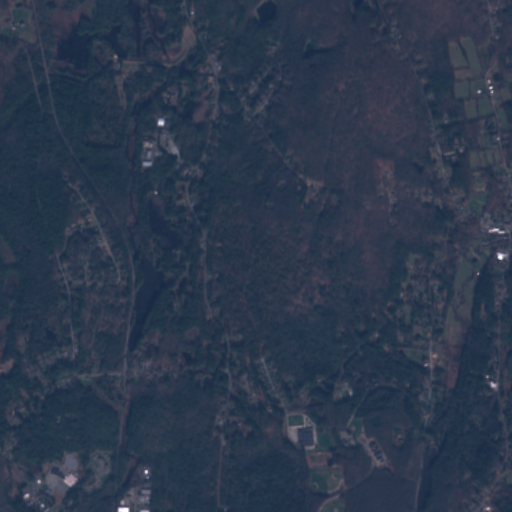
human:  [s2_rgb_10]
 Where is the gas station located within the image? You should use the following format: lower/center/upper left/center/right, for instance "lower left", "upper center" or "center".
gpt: The gas station is located in the lower left of the image.
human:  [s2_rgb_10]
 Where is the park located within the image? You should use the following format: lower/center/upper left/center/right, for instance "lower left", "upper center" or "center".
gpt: The park is located in the lower center of the image.
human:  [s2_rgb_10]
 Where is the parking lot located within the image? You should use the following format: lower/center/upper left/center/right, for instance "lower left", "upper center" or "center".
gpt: The parking lot is located in the lower right of the image.
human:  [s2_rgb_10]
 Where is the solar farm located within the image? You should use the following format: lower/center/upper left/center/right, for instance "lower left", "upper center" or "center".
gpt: The solar farm is located in the lower left of the image.
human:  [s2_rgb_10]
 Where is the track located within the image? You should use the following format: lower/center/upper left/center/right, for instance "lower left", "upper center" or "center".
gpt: The track is located in the lower center of the image.
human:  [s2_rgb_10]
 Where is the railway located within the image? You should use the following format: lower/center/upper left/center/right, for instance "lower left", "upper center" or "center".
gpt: The railway is located in the left of the image.
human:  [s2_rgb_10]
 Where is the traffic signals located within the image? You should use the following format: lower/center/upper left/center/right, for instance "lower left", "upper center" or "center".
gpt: The traffic signals is located in the lower center of the image.
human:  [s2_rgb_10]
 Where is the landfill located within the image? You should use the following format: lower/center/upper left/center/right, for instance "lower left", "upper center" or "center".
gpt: There is no landfill in the image.